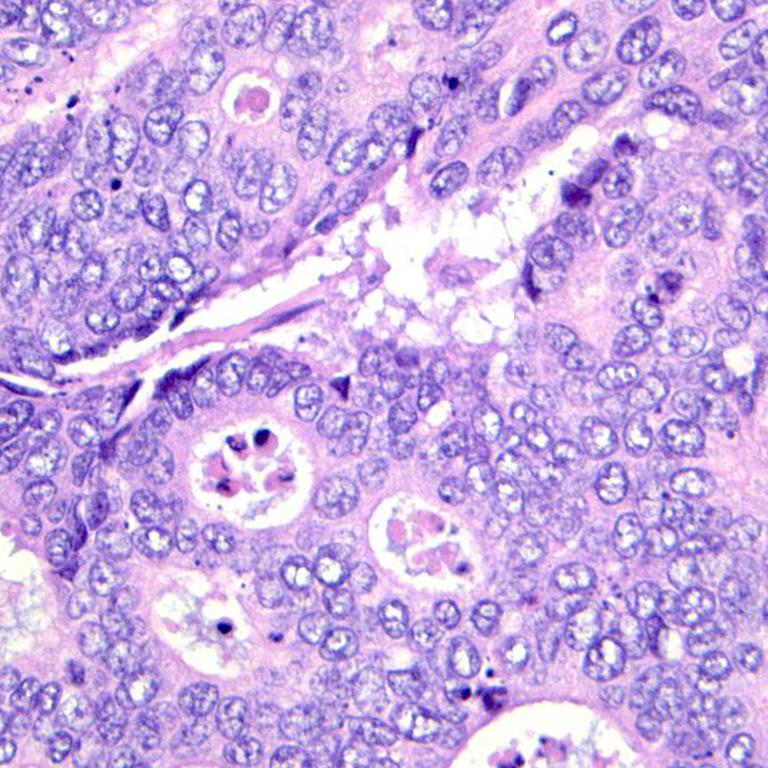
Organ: colon
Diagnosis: adenocarcinomas